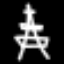
Label: The Eiffel Tower